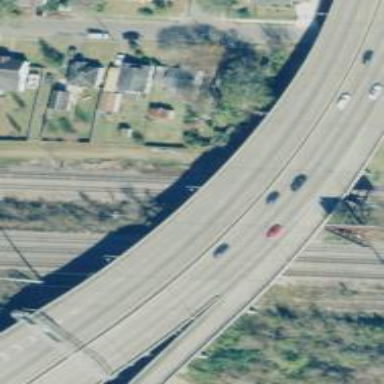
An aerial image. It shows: Bridge crossing over expressway trunk road.